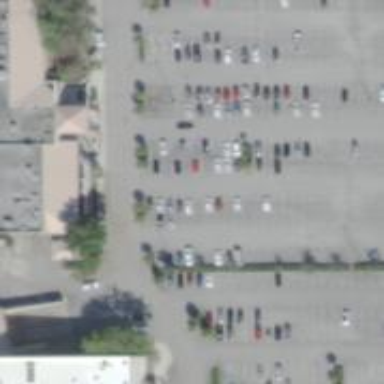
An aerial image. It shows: Parking space.